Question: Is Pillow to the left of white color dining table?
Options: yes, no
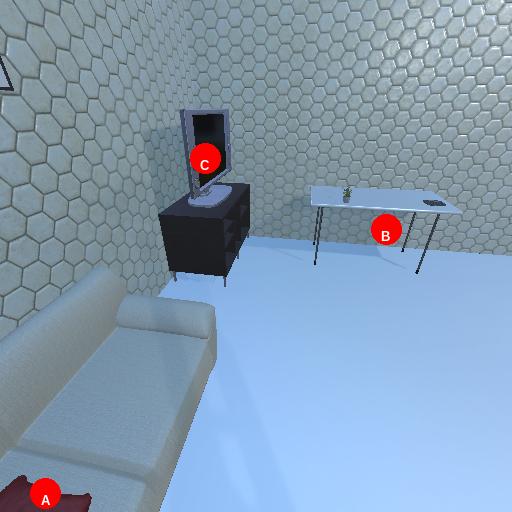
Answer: yes